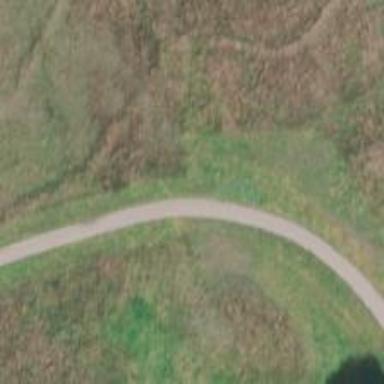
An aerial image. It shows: Road leading to wind farm area designated for service vehicles.